Question: When using the Darkfish RDoc generator to generate RDoc documentation, next to methods there is a 'Click to toggle source' button next to each method. It isn't working for me when I generate my documentation, so how do you get that feature to work, do you have to add a keyword into your RDoc source or something?

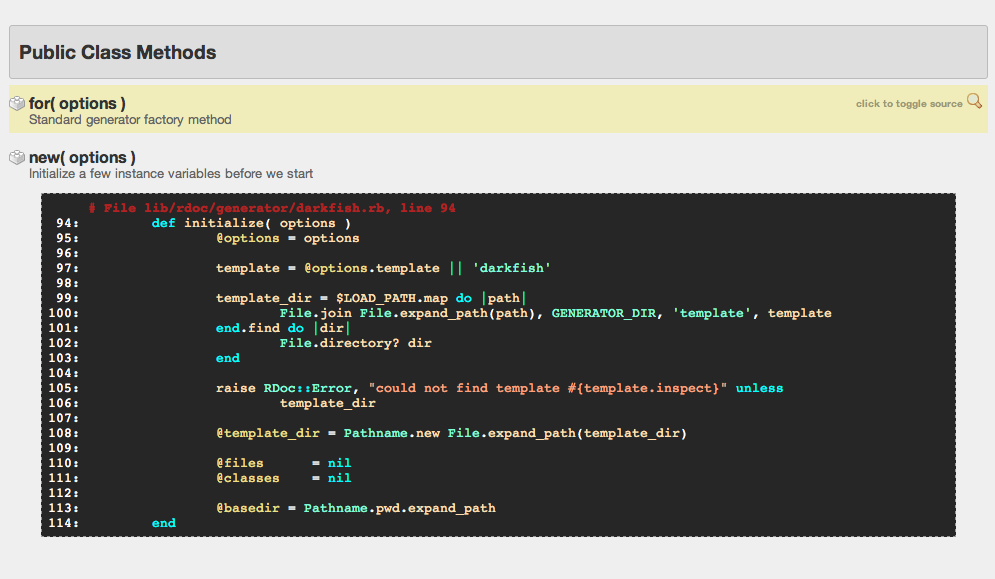
Answer: I had the same problems and found the missing files at <URL> .
I copied them manually in a doc/app/js dir and now works.
This is at least a quick fix.